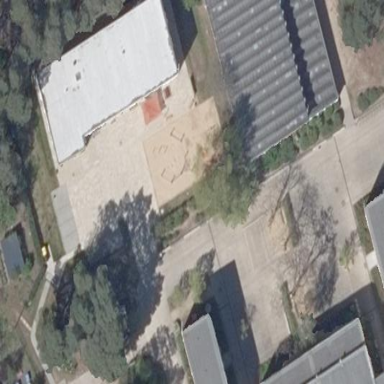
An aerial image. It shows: Playground area for leisure activities on the land.